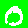
Digit: 0